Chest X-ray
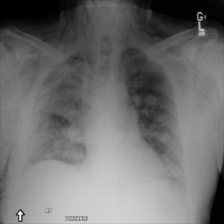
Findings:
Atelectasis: negative
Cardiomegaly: negative
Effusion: negative
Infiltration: negative
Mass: negative
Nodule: positive
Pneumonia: negative
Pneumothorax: positive
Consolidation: negative
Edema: negative
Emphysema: positive
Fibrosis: negative
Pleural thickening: negative
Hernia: negative